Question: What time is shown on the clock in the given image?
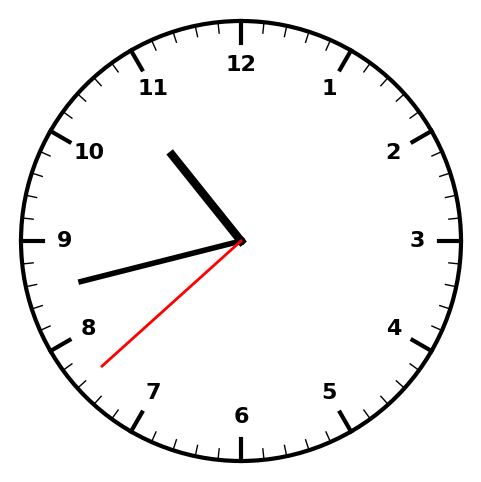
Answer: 10:42:38